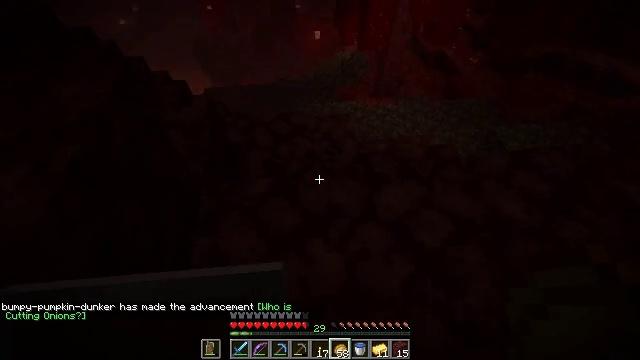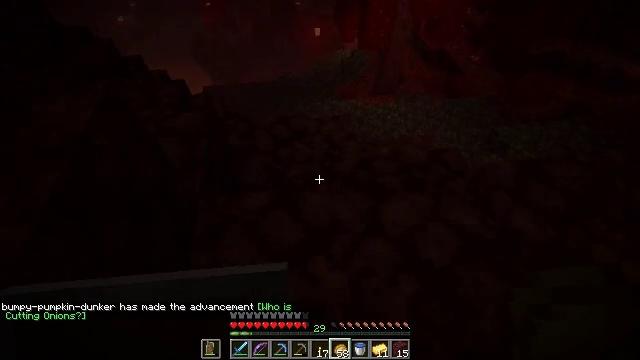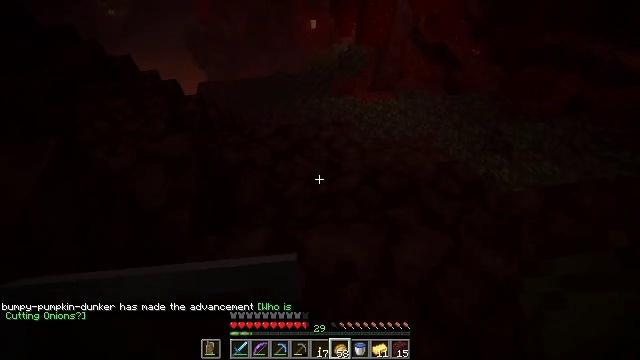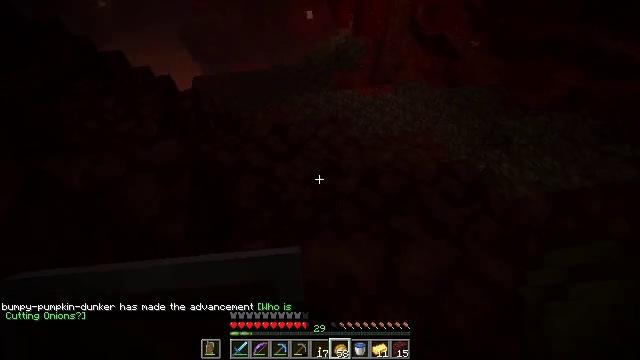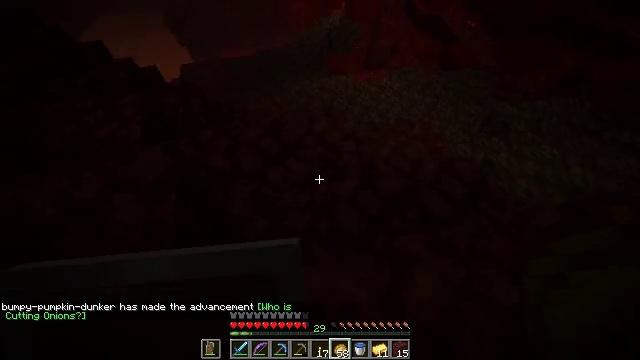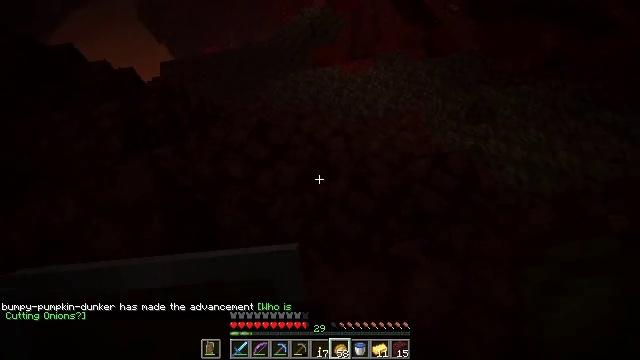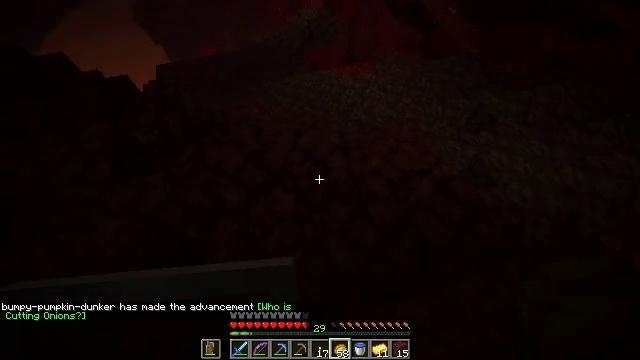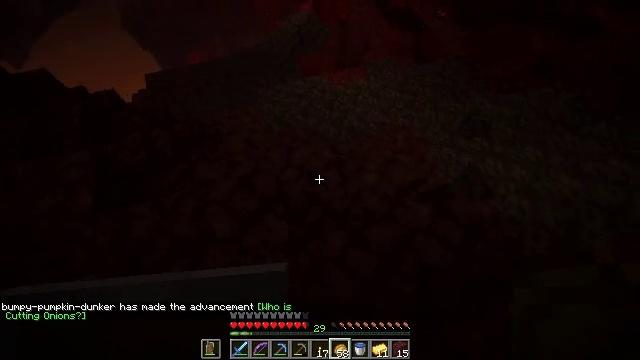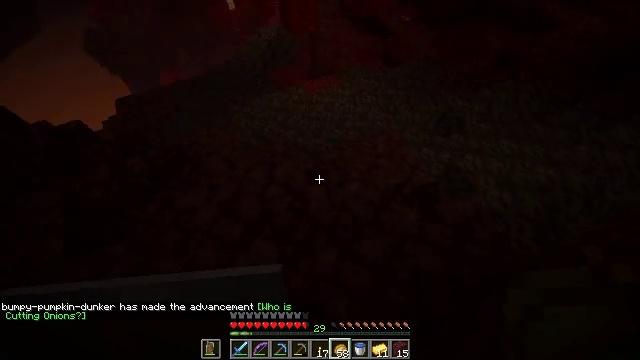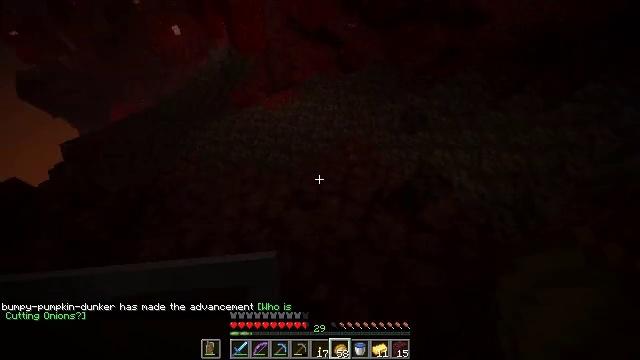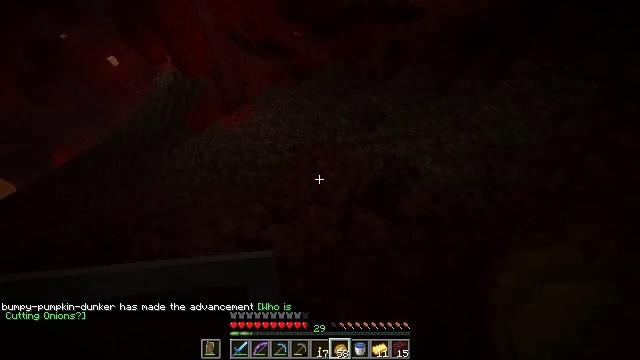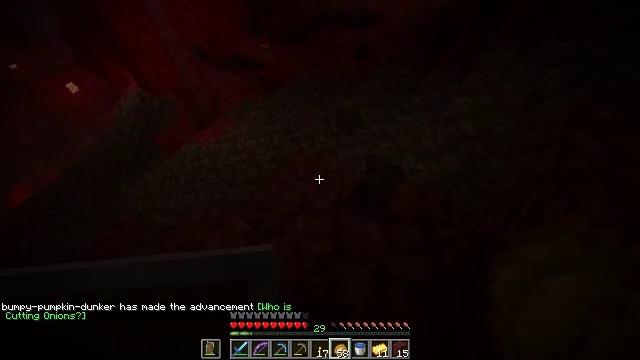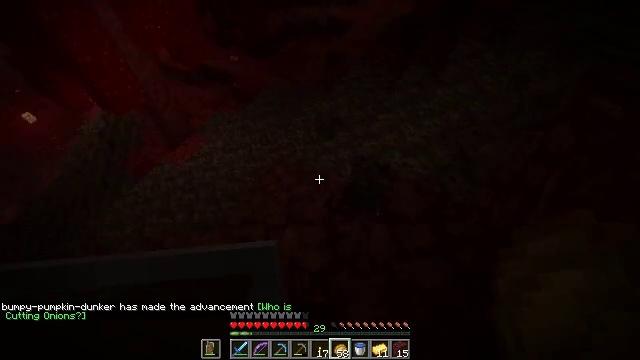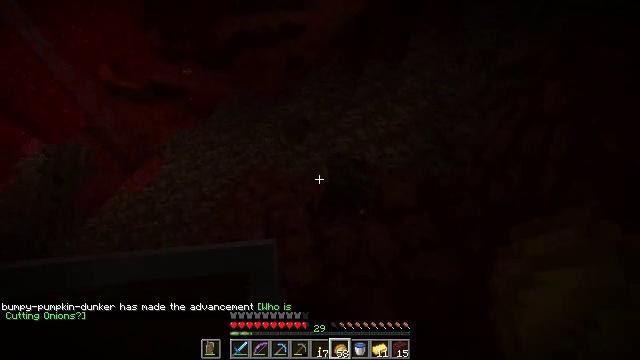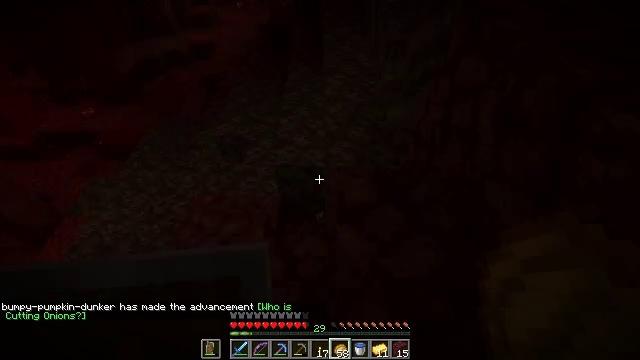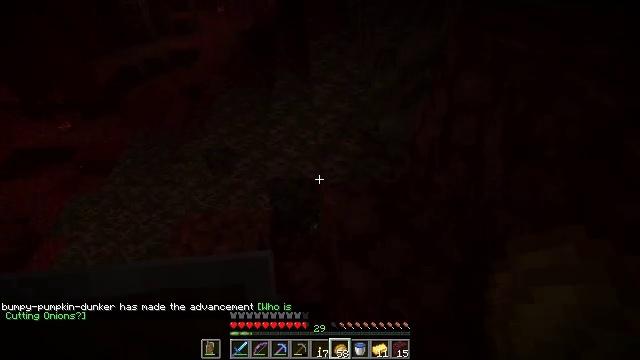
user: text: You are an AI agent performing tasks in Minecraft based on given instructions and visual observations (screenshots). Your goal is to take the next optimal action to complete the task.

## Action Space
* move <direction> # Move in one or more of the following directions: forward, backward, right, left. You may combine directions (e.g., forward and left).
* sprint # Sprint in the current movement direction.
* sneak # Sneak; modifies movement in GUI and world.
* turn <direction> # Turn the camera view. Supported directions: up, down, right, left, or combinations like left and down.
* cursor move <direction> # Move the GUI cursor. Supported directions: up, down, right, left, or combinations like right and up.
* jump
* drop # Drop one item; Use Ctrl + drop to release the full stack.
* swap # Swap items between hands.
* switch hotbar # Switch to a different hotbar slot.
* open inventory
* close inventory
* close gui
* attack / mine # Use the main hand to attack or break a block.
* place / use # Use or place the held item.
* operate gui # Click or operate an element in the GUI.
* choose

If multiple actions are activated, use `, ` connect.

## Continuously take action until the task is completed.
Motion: motion action
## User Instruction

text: Collect crimson stem for building materials.
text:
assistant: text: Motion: move forward
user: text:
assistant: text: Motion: move forward, turn down
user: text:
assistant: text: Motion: move forward, turn down
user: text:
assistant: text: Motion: move forward, turn right and down
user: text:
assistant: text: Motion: move forward, turn right and down
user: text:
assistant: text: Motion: move forward
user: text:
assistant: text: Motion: move forward, turn right
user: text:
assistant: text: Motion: move forward, turn right and up
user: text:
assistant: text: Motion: move forward, turn right and up
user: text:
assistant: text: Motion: move forward, turn right and up
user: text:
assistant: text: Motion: move forward, turn right and up
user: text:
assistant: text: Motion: move forward, turn right and up
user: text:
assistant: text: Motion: move forward, turn right and up
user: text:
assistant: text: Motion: move forward, turn right and up
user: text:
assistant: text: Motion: move forward and move right, turn right
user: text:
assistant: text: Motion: move forward and move right
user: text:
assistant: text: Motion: move forward, turn left and down
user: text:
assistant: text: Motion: move forward, turn left and down
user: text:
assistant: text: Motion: move forward, turn down
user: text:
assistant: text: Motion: move forward and move right
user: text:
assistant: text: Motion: move forward and move right, turn left and down
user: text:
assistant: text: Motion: move forward and move right, turn left and down
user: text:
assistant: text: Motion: move forward and move right, turn left and down
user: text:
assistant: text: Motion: move forward and move right, turn left
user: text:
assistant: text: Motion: move forward and move right
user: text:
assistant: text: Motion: move forward, turn left
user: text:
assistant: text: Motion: turn left
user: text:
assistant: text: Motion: turn left
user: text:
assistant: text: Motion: turn left
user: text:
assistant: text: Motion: move forward and move right, turn left